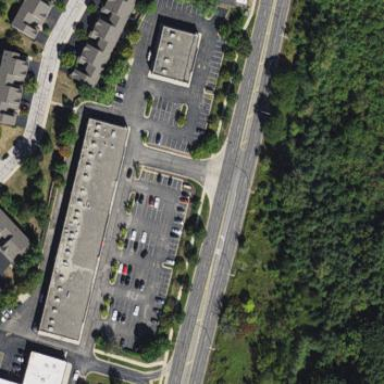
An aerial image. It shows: Retail area.